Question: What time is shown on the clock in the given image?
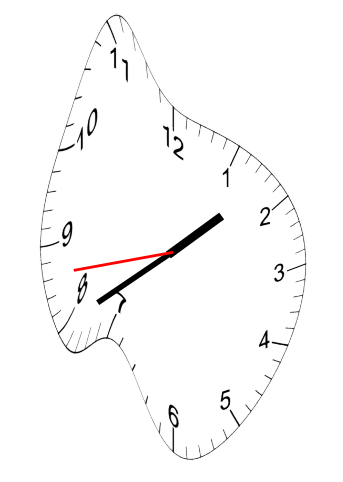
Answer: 01:39:43